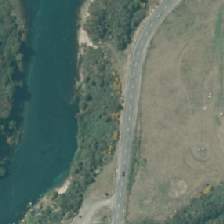
Land cover: grose_broom